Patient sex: M
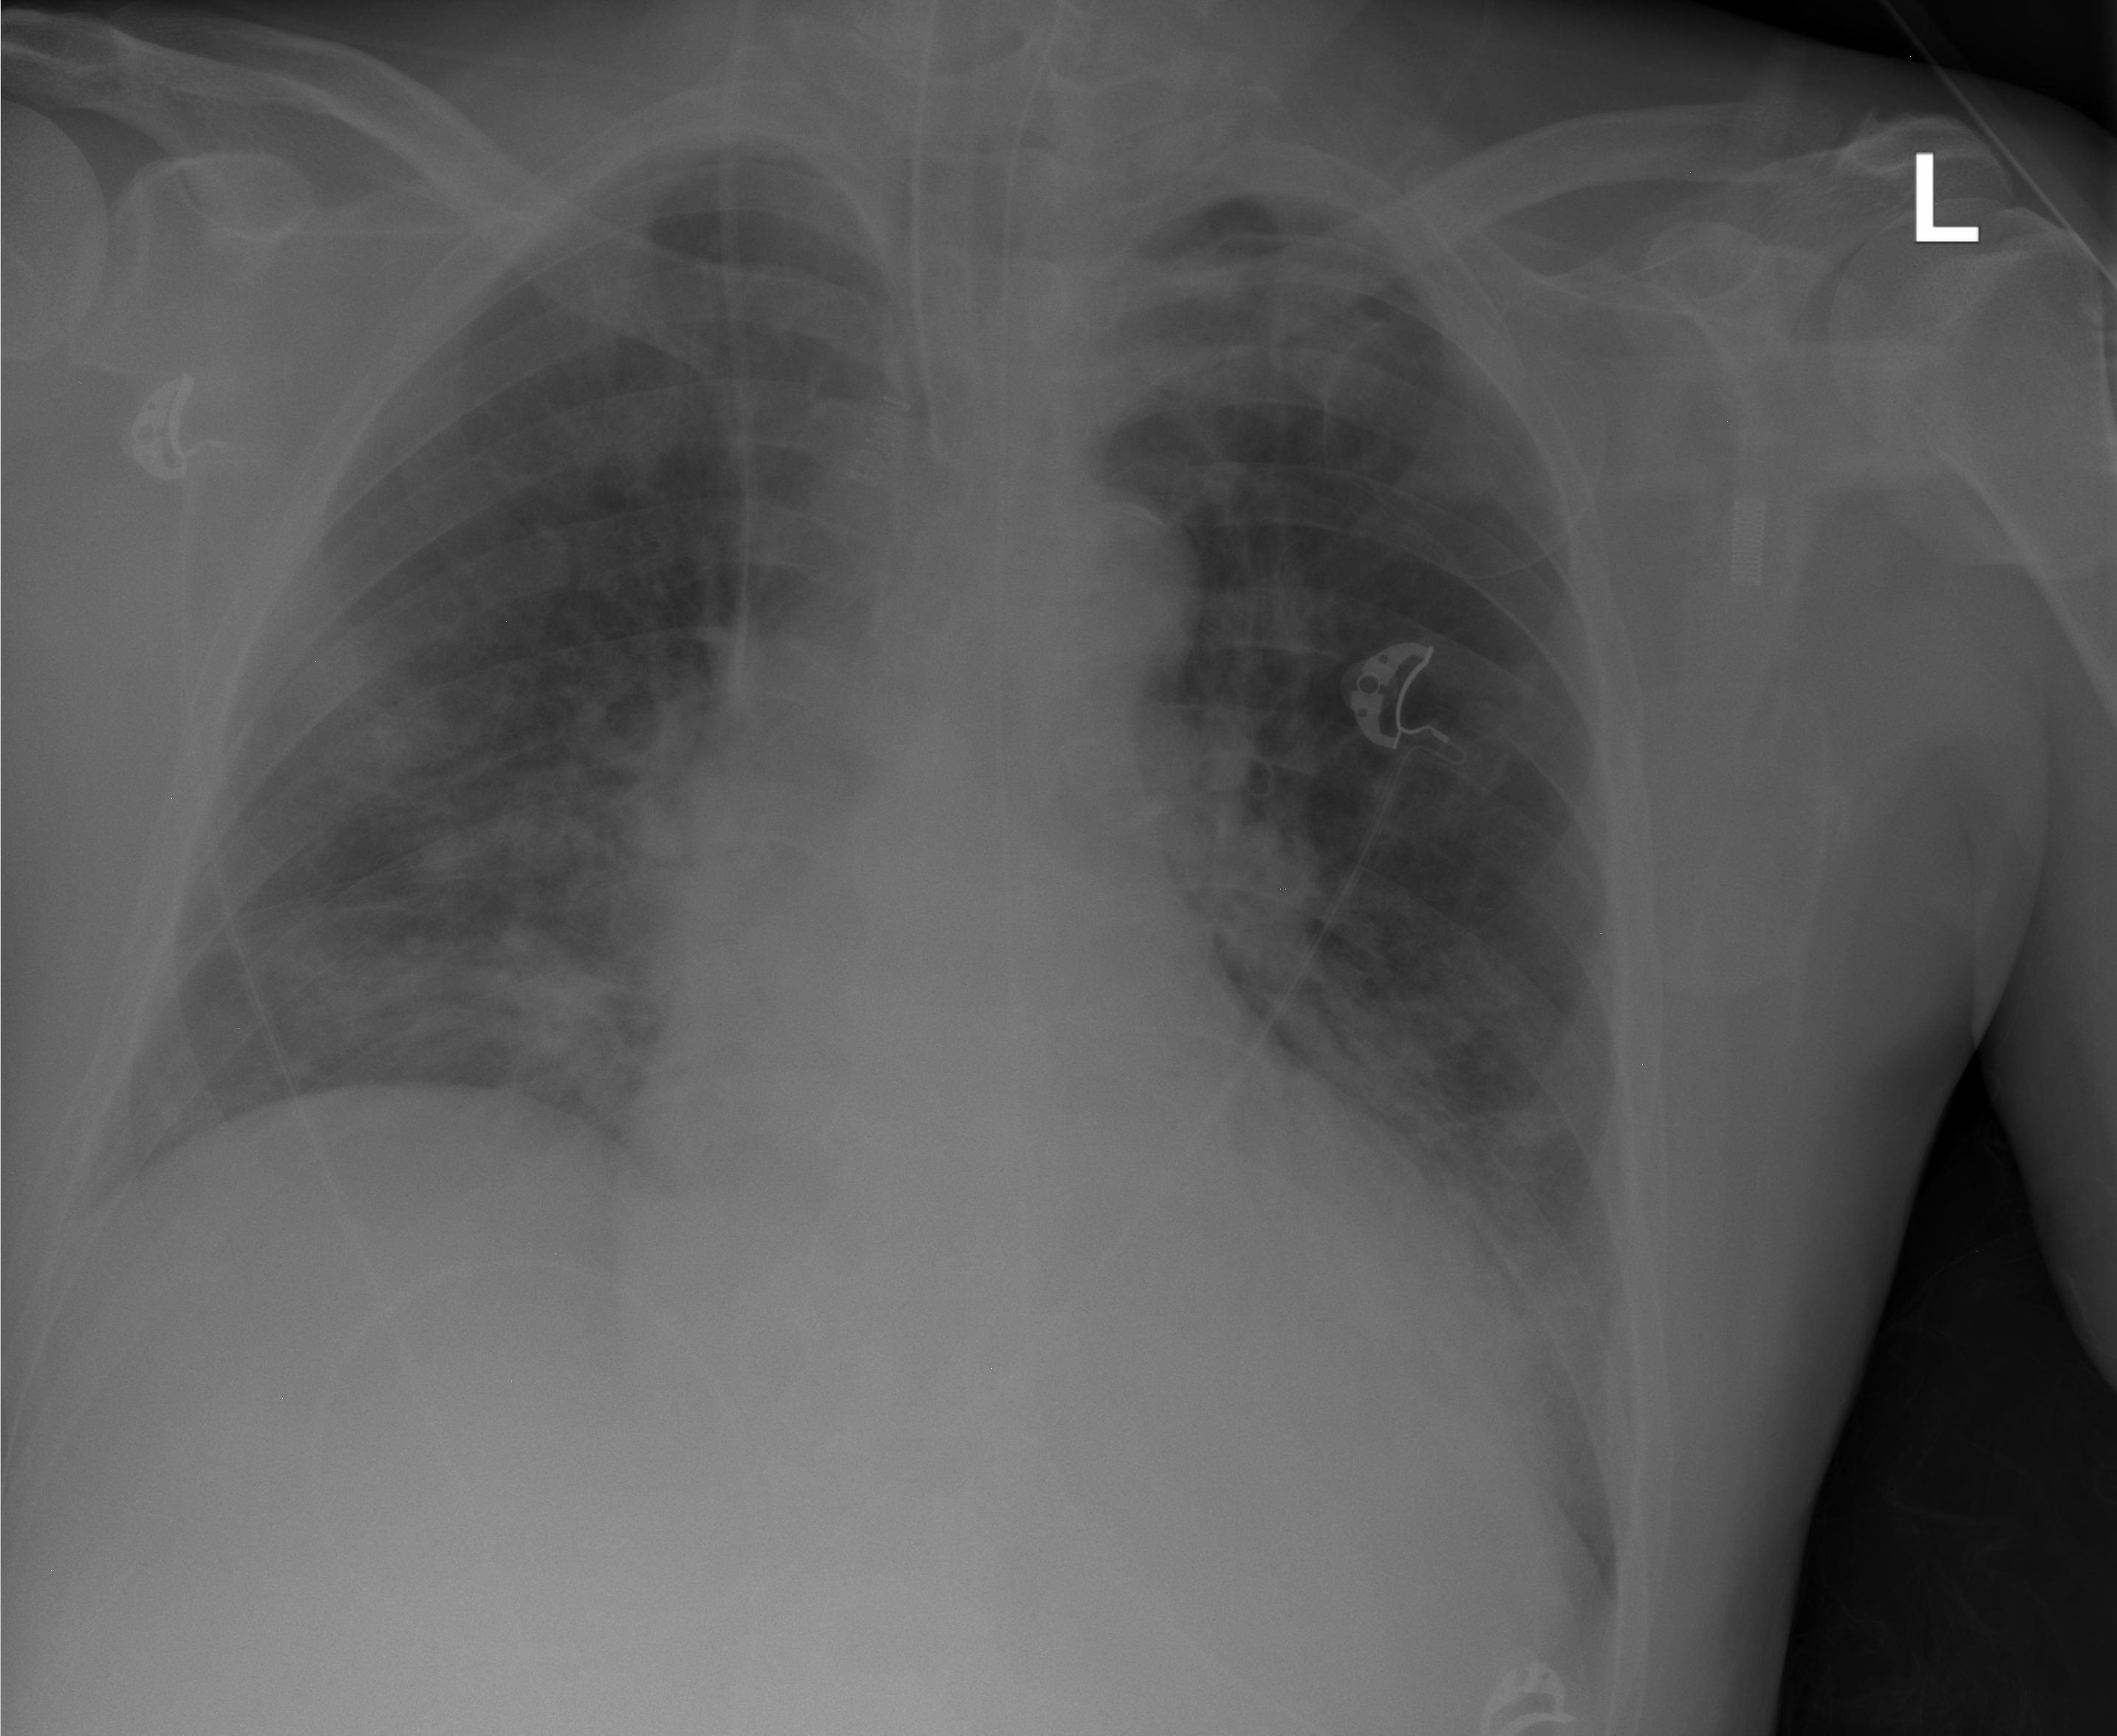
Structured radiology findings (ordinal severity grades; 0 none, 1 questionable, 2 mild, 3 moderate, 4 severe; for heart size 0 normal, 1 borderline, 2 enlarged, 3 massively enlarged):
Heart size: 2
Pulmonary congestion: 1
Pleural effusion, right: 0
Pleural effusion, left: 2
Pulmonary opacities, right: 3
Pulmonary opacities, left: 3
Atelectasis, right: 2
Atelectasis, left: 2